Question: I am using ASP.NET , SQL , Crystal Report. I have successfully generated Single page Reports. But when the report size exceed to more than one page, then Crystal Report only shows first page Data. When i click next button it shows "Source empty or No source found" like messages.
'''
Protected Sub Button1_Click(sender As Object, e As EventArgs) Handles Button1.Click
Dim rptDoc As New ReportDocument
Dim ds As New StudentDataSet
Dim sqlCon As SqlConnection
Dim dt As New DataTable
dt.TableName = "Crystal Report Example"
sqlCon = New SqlConnection(myCon)
Dim da As New SqlDataAdapter("select * from tblStudent", sqlCon)
da.Fill(dt)
ds.Tables(0).Merge(dt)
rptDoc.Load(Server.MapPath("~\Reports\StudentList.rpt"))
rptDoc.SetDataSource(ds)
CrystalReportViewer1.ReportSource = rptDoc
End Sub
'''

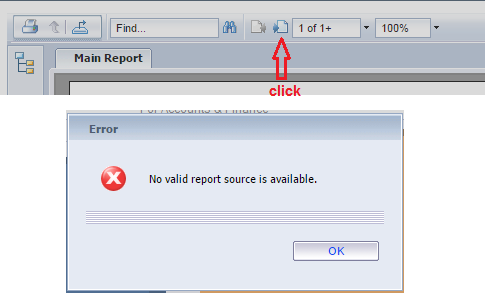
Answer: The .
is the right place where you can put this code (Page_Load can cause some errors).
Try this change (sorry for VB errors, i use C#):
'''
Protected Sub Button1_Click(sender As Object, e As EventArgs) Handles Button1.Click
ButtonClicked = true
ShowReport()
Protected void Page_Init(object sender, EventArgs e)
ShowReport()
Protected Sub ShowReport()
Dim rptDoc As New ReportDocument
Dim ds As New StudentDataSet
Dim sqlCon As SqlConnection
Dim dt As New DataTable
dt.TableName = "Crystal Report Example"
sqlCon = New SqlConnection(myCon)
Dim da As New SqlDataAdapter("select * from tblStudent", sqlCon)
da.Fill(dt)
ds.Tables(0).Merge(dt)
rptDoc.Load(Server.MapPath("~\Reports\StudentList.rpt"))
rptDoc.SetDataSource(ds)
CrystalReportViewer1.ReportSource = rptDoc
End Sub
'''
Hey, it's reccomended to close ReportDocument on every page unload; this avoid an uncontrolled increase on a Report Counter that will stop the application
'''
protected void Page_Unload(object sender, EventArgs e)
{
if (reportDocument != null)
reportDocument.Close();
}
'''